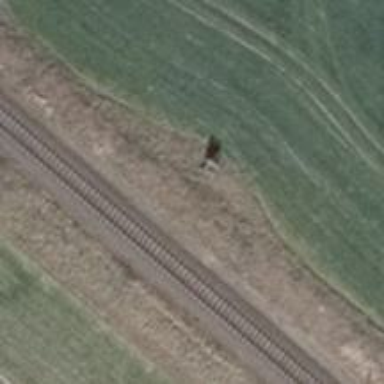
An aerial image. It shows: Hunting stand.